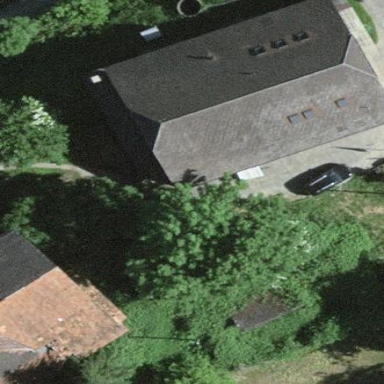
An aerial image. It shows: Farm building.